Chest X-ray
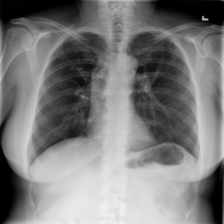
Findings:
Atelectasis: negative
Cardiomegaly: negative
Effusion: negative
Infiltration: negative
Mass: negative
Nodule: negative
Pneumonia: negative
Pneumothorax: negative
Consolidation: negative
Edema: negative
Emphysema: negative
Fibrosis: negative
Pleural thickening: negative
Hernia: negative